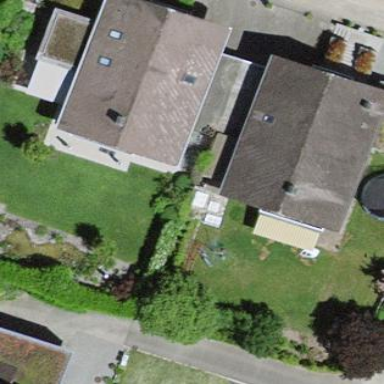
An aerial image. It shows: Residential building.